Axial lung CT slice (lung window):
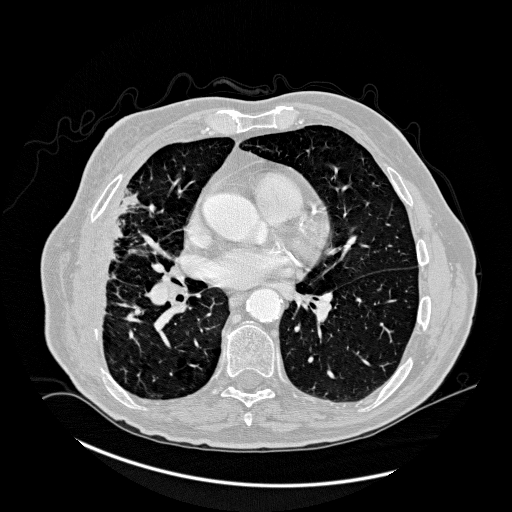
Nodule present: no